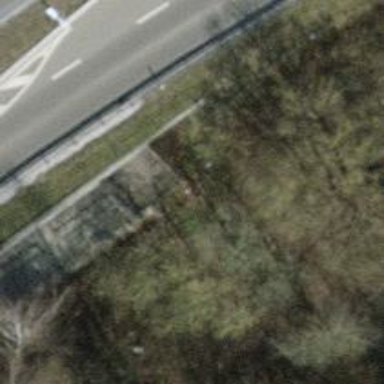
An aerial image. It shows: Tunnel footway.